Question: I'm setting an Image Resource for an ImageView. Depending on the condition, the ImageView will display an specific image.
I'm using this code:
'''
exerciseImage.setImageResource(R.drawable.treadmill);
'''
At the first two condition(ifs), this line doesn't show any error. While the next Ifs, errors occur. I can guarantee that my images are at my, drawable folder. Because the first to ifs doesn't show any error. When I try to use the intellisense, the desired images doesn't show up. Some are there but most of them are not. I really don't know what the problem is because all images are at my drawablefolder. Any ideas?
I'm getting and error. "Cannot be resolved or is not a field"

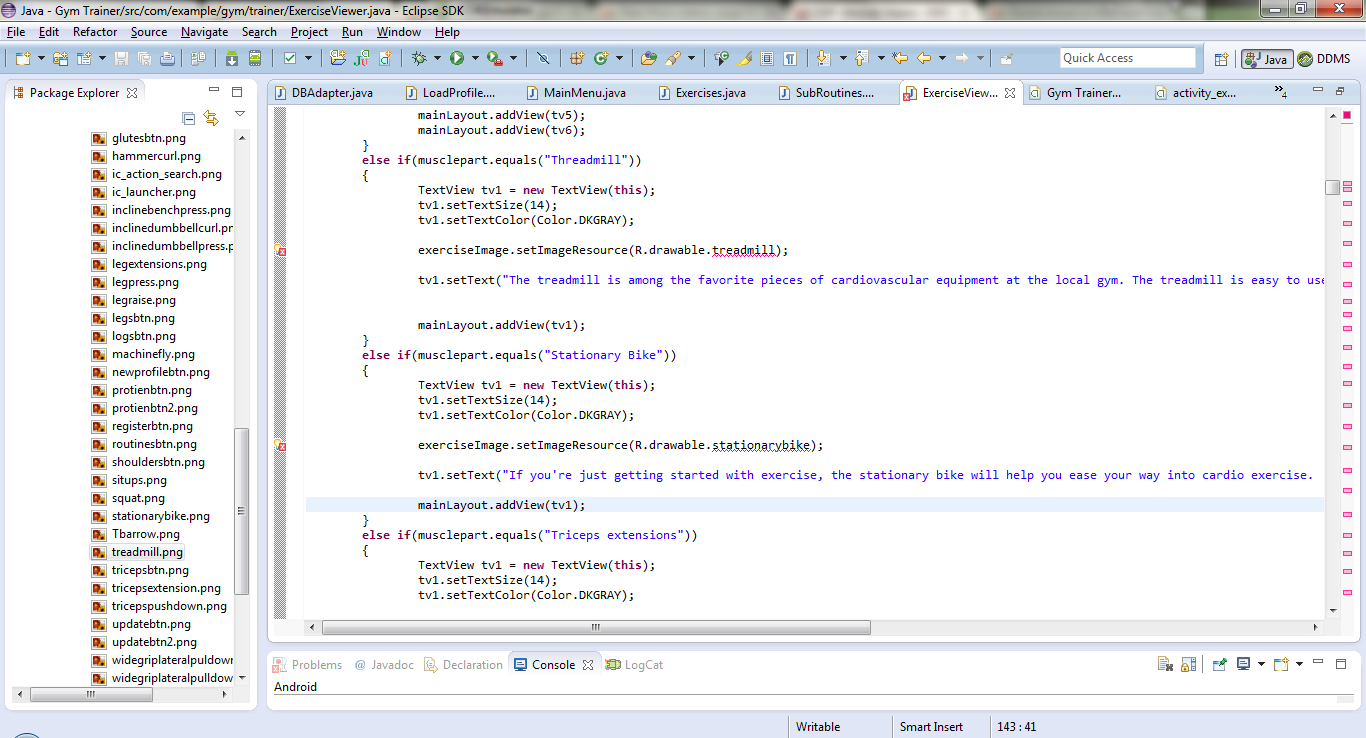
Answer: Might be the 'R.java' file has not been generated in your project.
Check if you have error in any of your xml files and next check if your images are having valid names.
and later build and clean the project. If the problem still exists try checking if you have any import statement with something like 'import android.R;' delete it and again build and clean the project